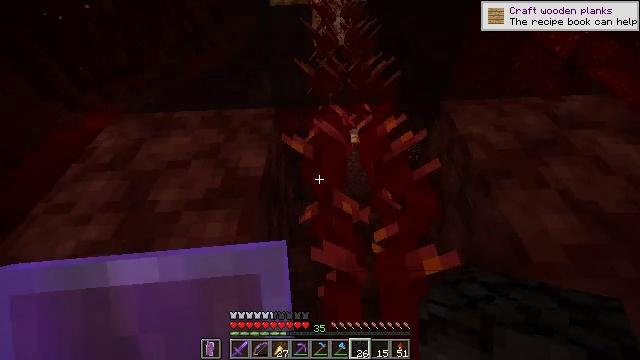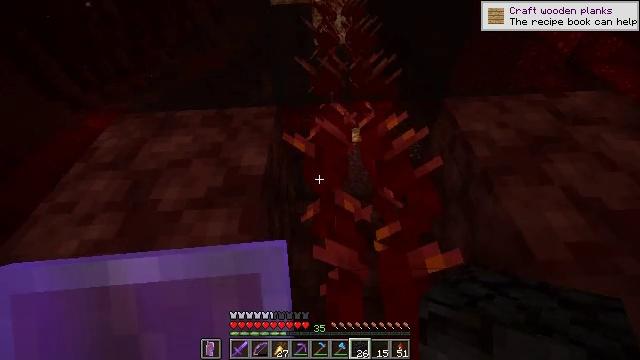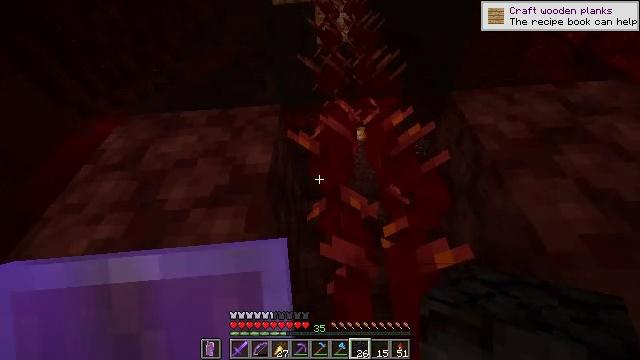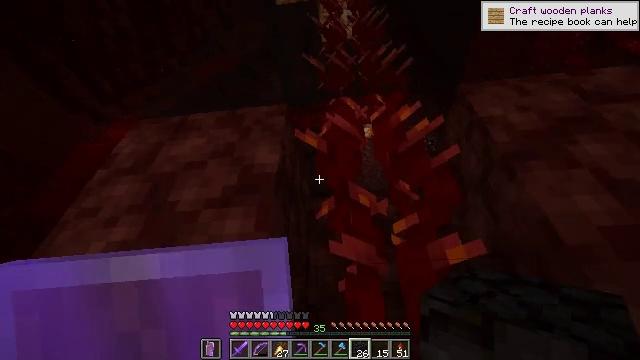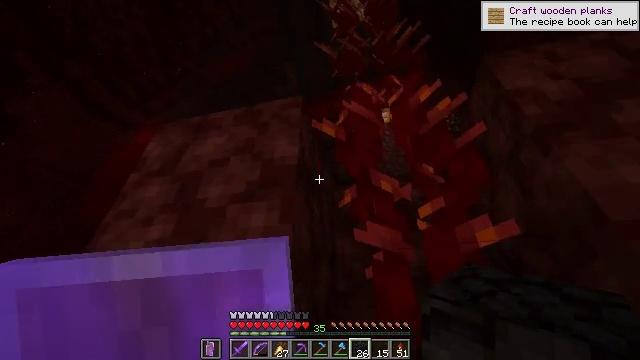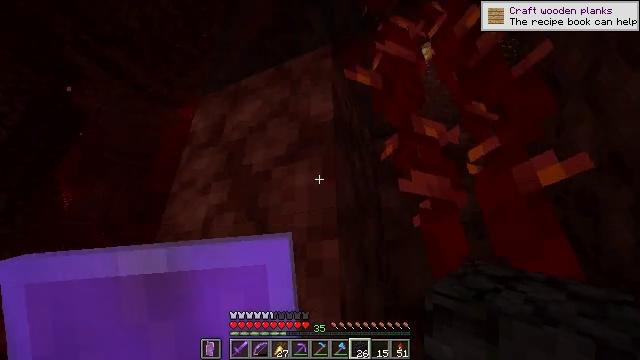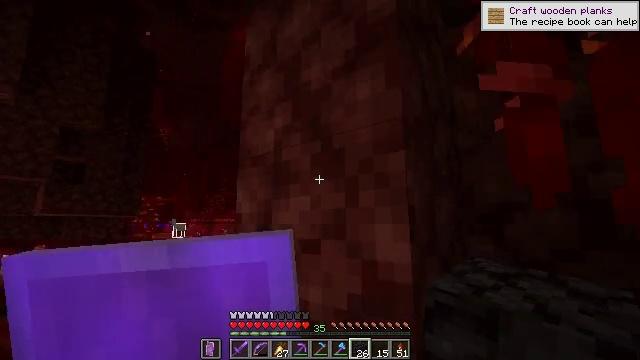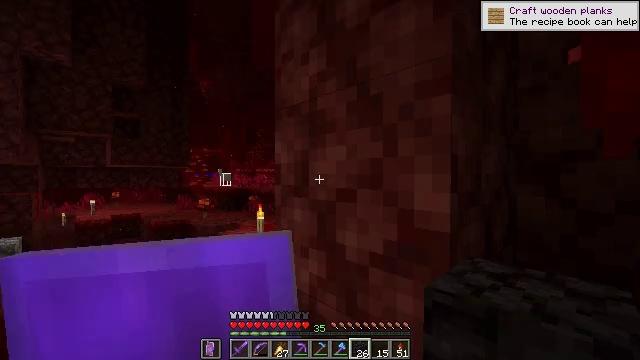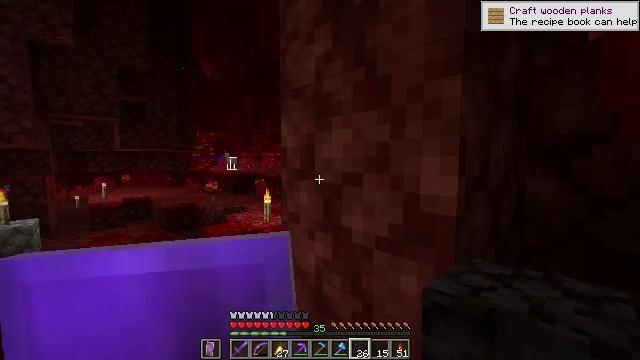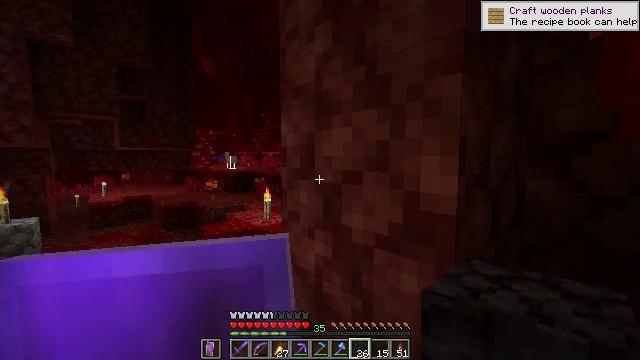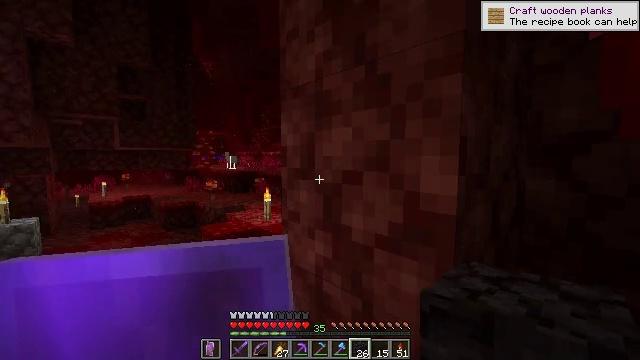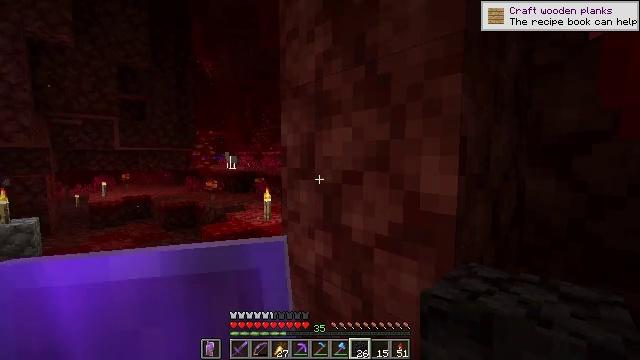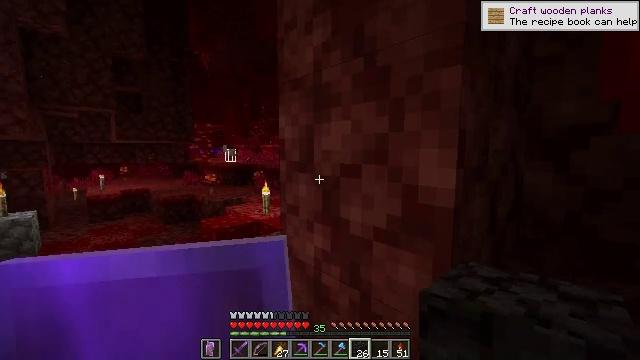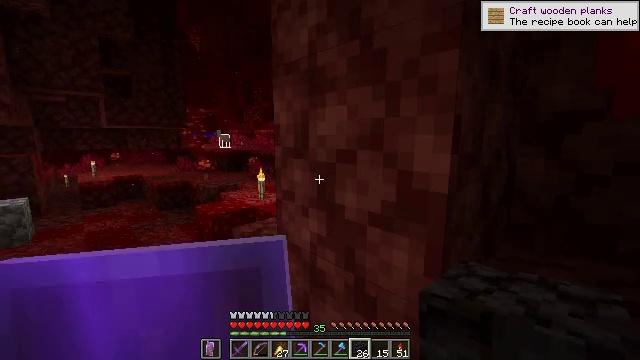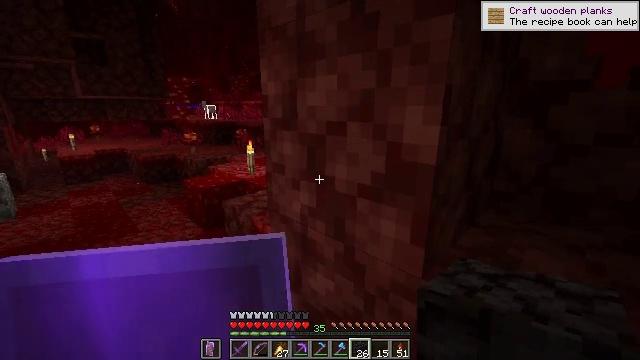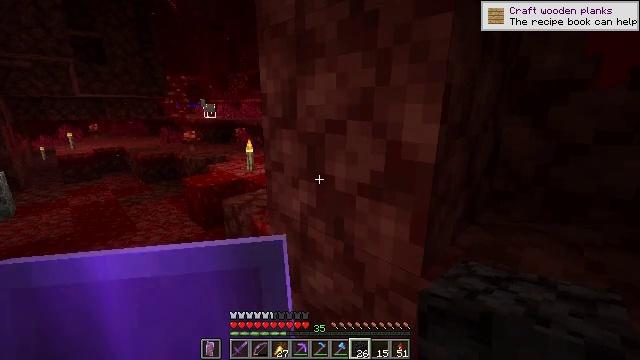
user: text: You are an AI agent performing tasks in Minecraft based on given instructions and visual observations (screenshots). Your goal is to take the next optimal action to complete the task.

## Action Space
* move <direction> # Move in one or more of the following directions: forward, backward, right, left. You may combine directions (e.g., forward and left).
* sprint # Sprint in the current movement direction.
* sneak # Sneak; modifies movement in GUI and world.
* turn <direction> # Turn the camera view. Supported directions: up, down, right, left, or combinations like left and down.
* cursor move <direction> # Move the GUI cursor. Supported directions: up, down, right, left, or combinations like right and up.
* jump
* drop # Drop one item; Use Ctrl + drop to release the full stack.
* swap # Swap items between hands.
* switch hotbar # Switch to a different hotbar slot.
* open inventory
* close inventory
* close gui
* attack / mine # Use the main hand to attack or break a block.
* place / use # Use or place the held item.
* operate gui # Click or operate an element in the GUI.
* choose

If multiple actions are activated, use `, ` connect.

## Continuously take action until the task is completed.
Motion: motion action
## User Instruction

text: Break the nether wart block with a tool.
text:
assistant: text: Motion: no_op
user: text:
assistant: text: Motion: turn left
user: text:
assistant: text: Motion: turn left
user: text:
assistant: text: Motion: turn left and down
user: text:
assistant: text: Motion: turn left and down
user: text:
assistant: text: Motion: turn left and down
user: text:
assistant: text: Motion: turn left and down
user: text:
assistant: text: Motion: turn left and down
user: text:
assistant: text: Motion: no_op
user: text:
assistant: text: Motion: no_op
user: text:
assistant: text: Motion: no_op
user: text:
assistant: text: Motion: turn down
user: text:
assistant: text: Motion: turn right and down
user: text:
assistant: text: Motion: turn right and down
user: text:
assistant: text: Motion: no_op
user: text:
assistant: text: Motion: no_op
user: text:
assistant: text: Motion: no_op
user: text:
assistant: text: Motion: no_op
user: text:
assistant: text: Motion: no_op
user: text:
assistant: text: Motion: no_op
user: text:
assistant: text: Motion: no_op
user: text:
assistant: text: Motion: no_op
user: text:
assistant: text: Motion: no_op
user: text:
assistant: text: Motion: no_op
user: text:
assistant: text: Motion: turn right and down
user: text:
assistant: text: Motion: turn right and down
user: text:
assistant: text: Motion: turn right and down
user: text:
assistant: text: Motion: no_op
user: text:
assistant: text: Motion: no_op
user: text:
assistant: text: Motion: no_op